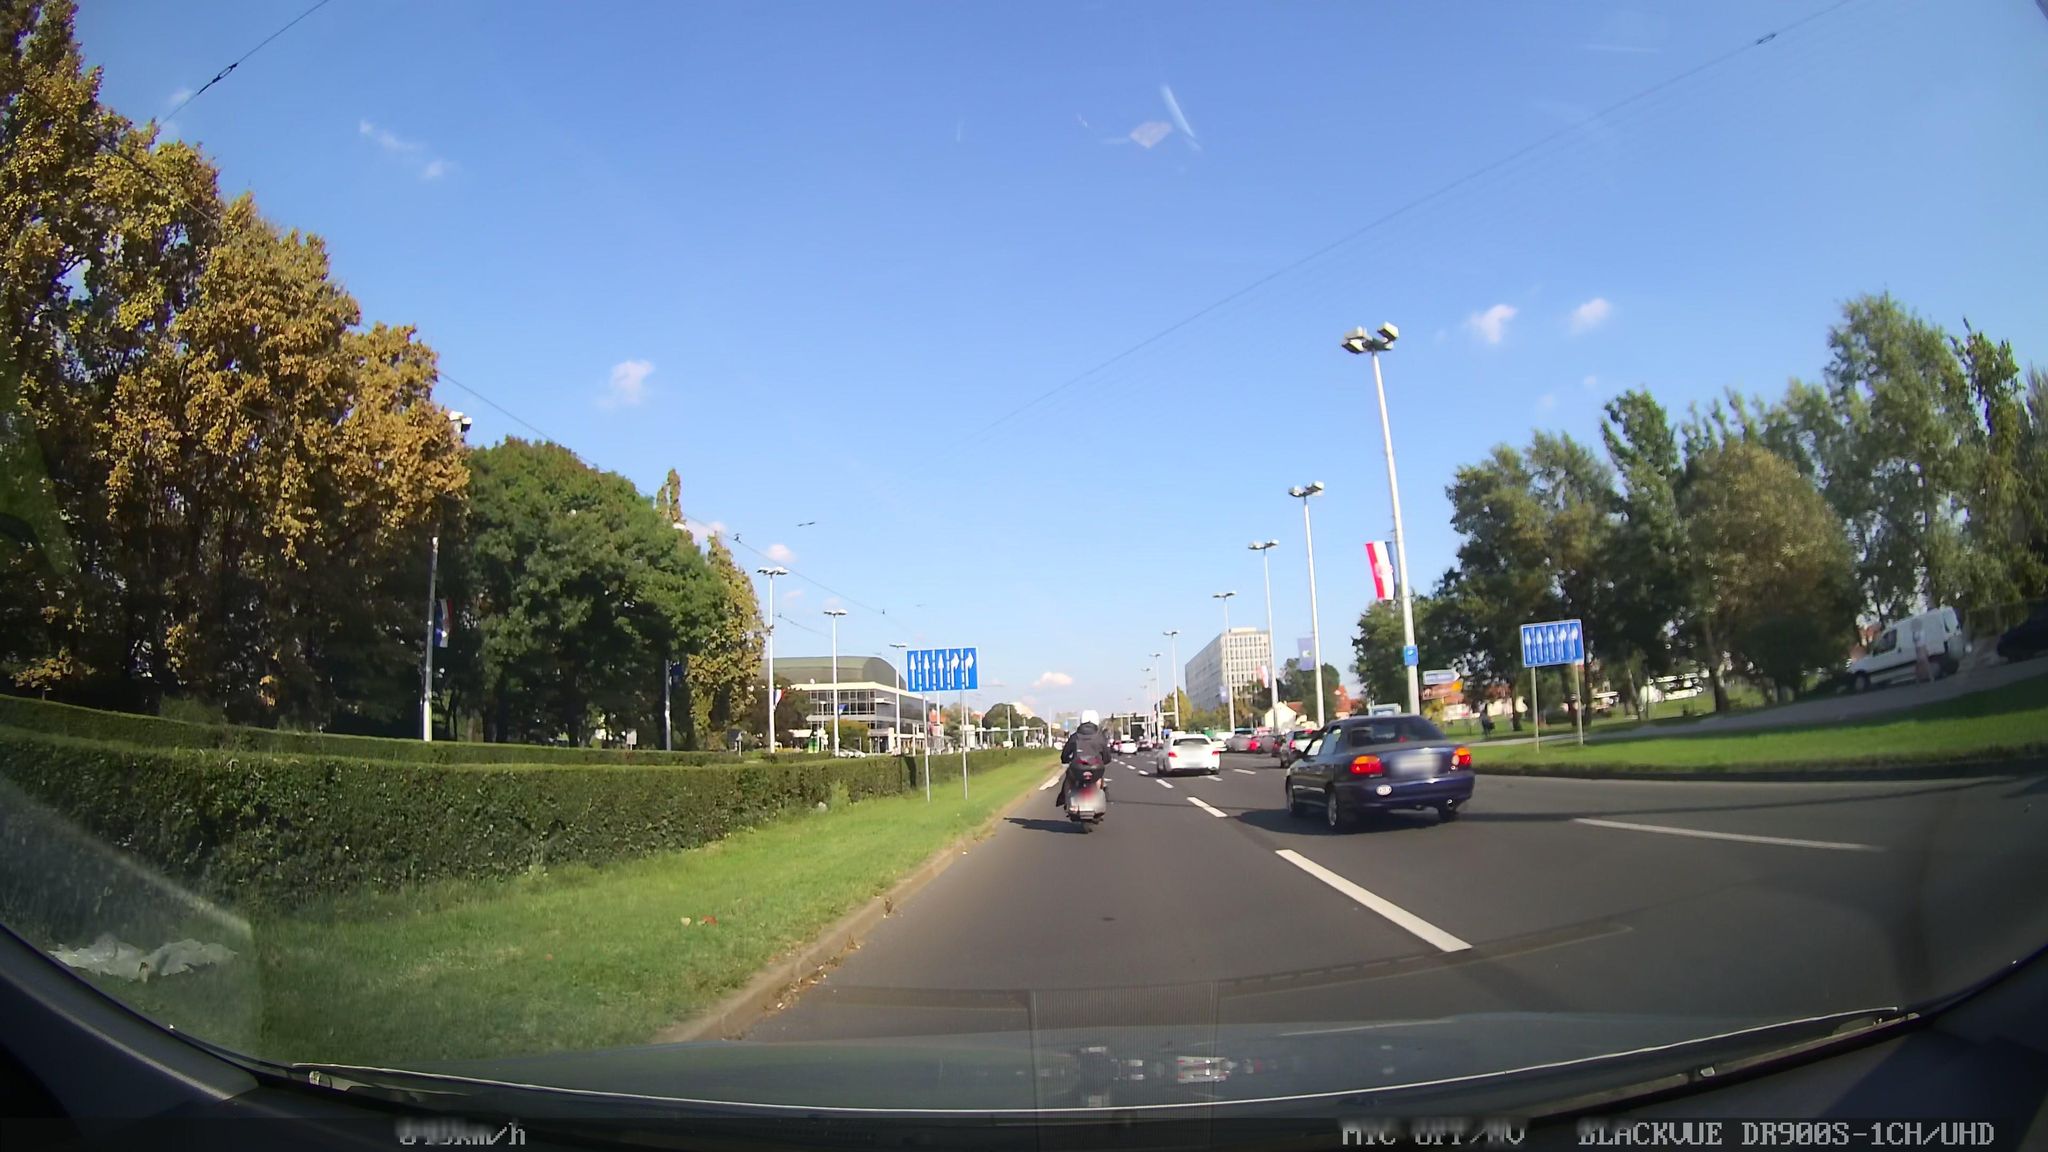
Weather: clear
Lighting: day
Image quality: good
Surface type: driving surface
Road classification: secondary
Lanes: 4, 3
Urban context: urban centre
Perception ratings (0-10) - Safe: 2.73, Lively: 5.92, Beautiful: 5.12, Boring: 2.84, Depressing: 2.14, Wealthy: 3.73